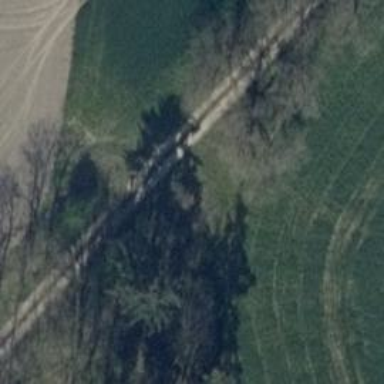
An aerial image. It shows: Sandy track with grade3 tracktype.